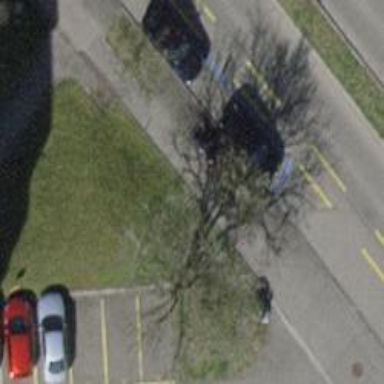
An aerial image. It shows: Avenue lined with trees.